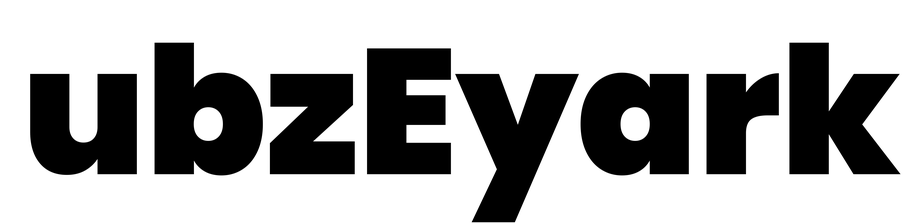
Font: Poppins-Black